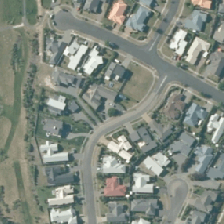
Land cover: urban_build_up